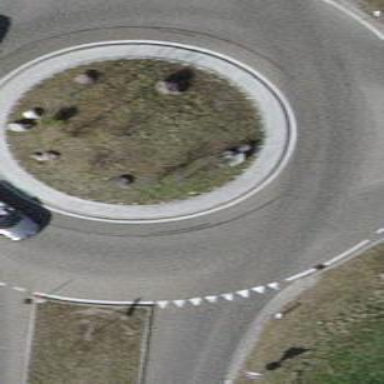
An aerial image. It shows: Secondary road with asphalt surface leading to roundabout.